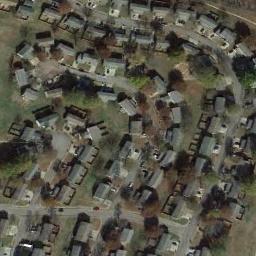
Label: residential